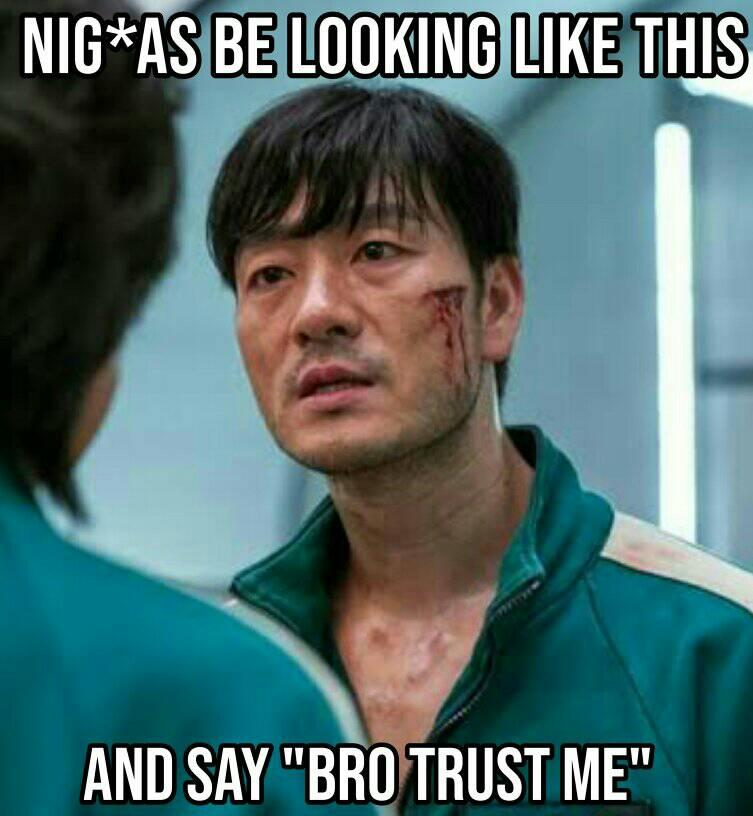
Caption: NIG*AS BE LOOKING LIKE THIS    AND SAY "BRO TRUST ME"
Label: non-hate